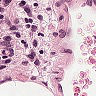
Metastatic tissue present: no